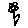
Label: flower